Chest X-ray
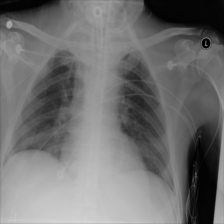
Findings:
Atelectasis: negative
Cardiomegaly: negative
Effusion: negative
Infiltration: negative
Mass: negative
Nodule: negative
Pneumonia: negative
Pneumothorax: negative
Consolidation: negative
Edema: negative
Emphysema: negative
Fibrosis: negative
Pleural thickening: positive
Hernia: negative